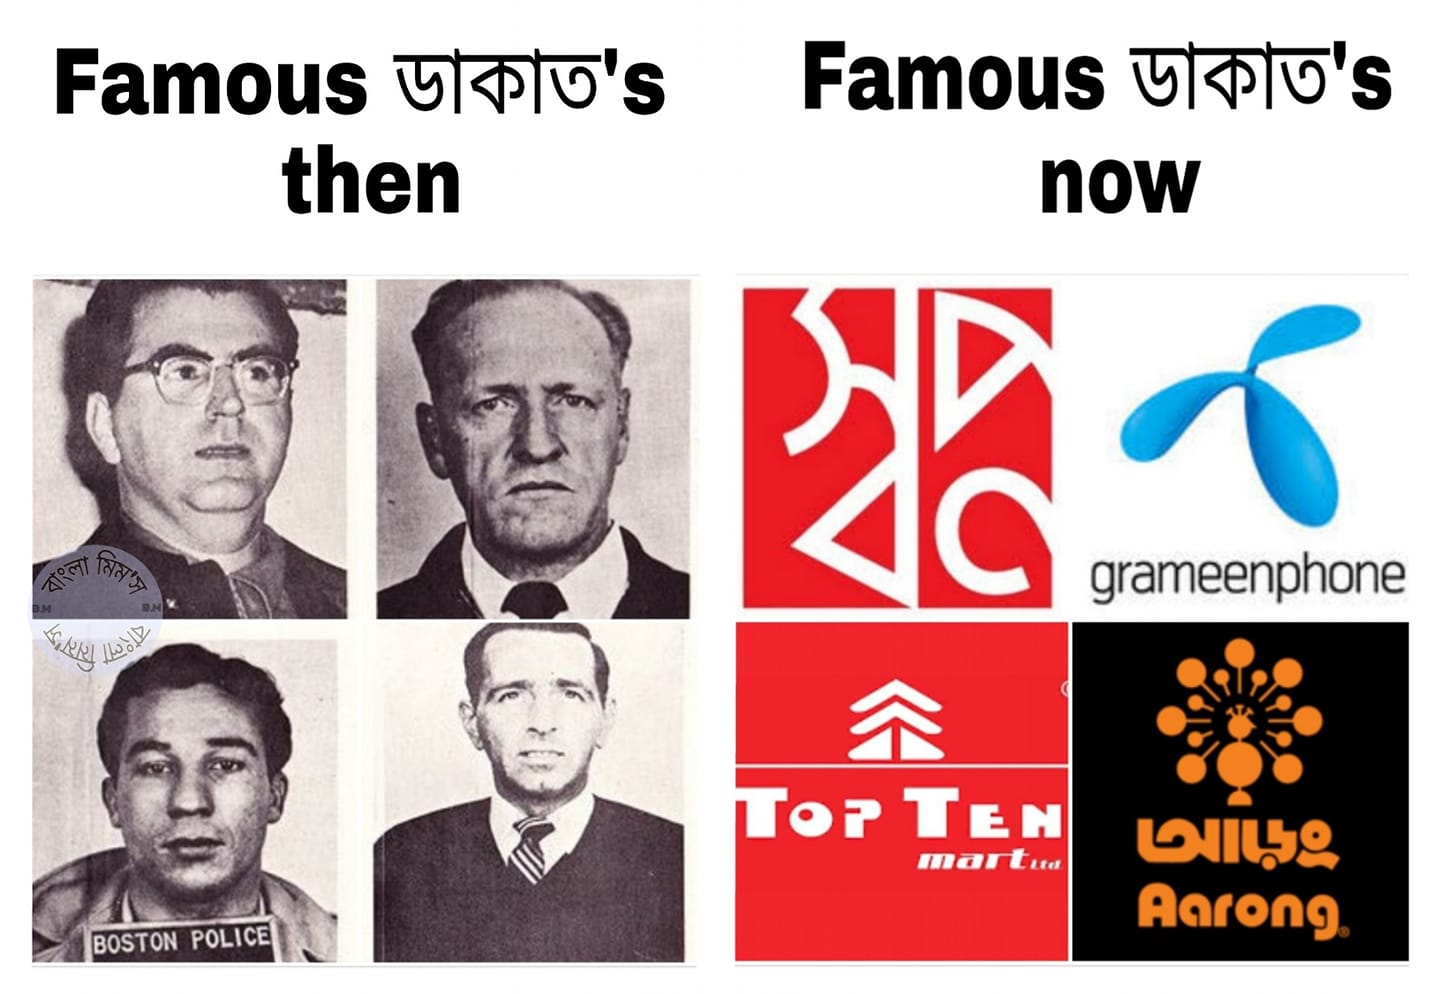
Caption: Famous ডাকাত's then    Famous ডাকাত's now
Label: hate